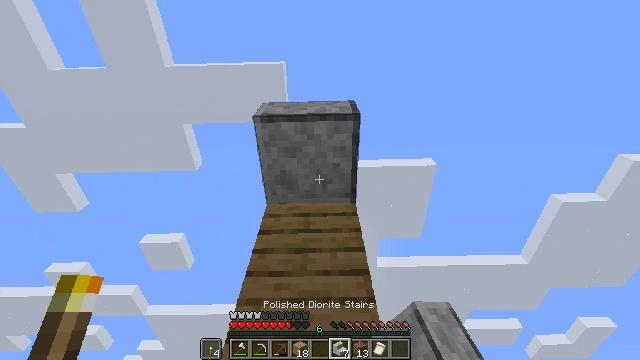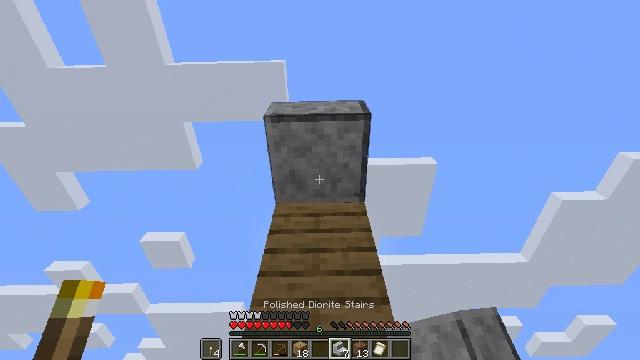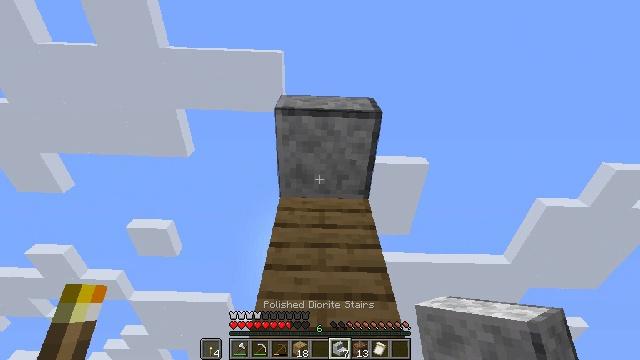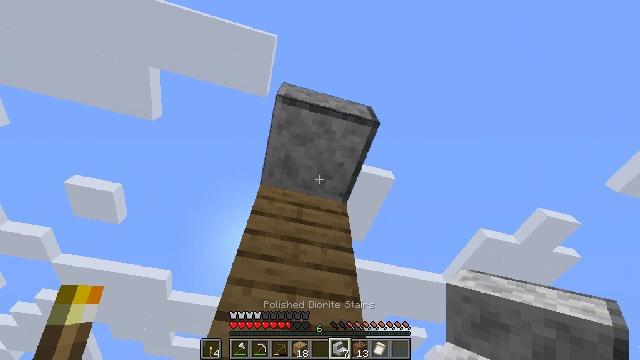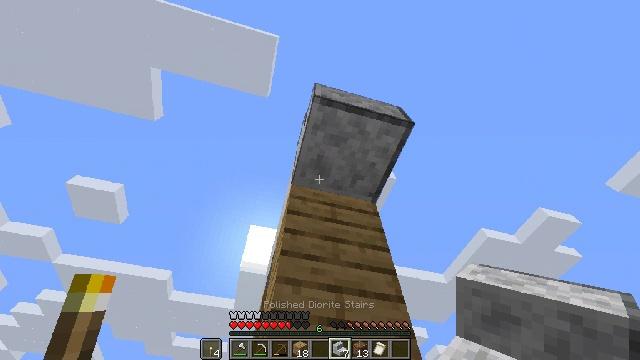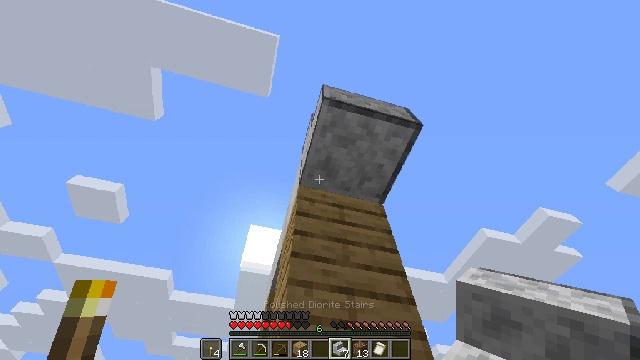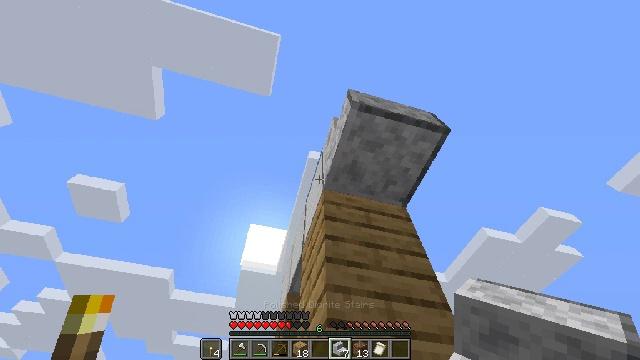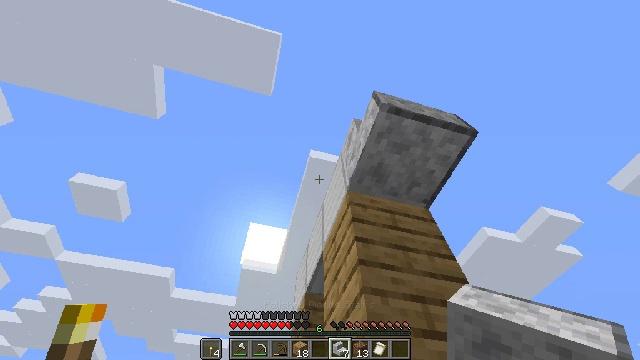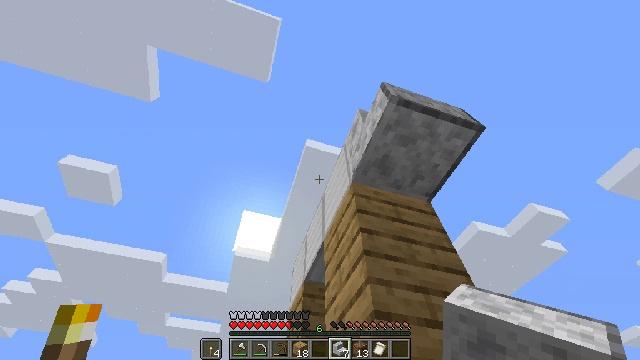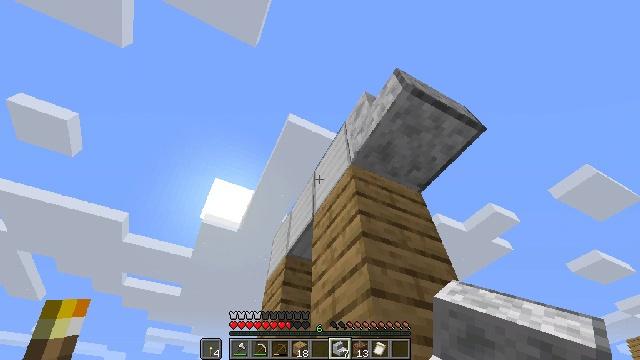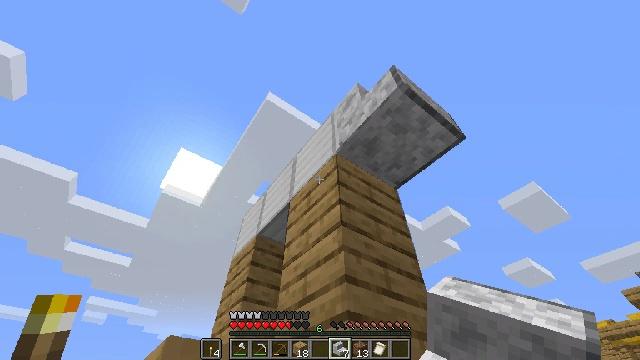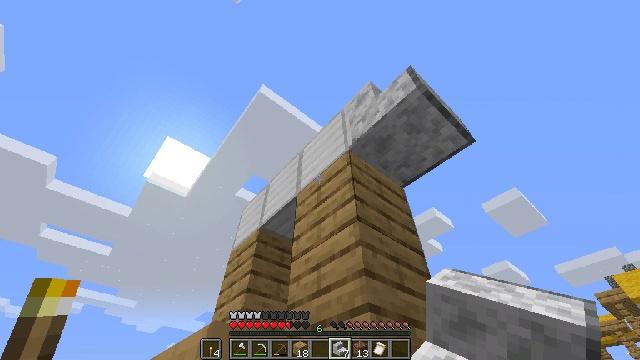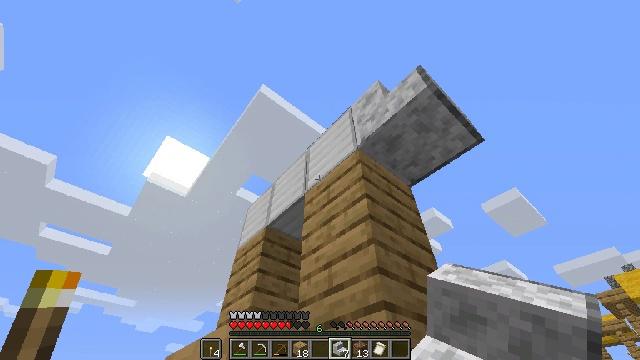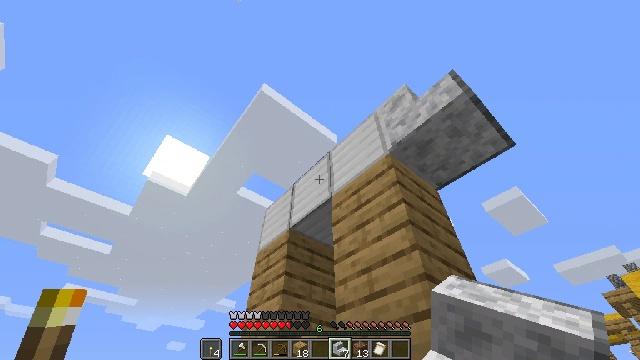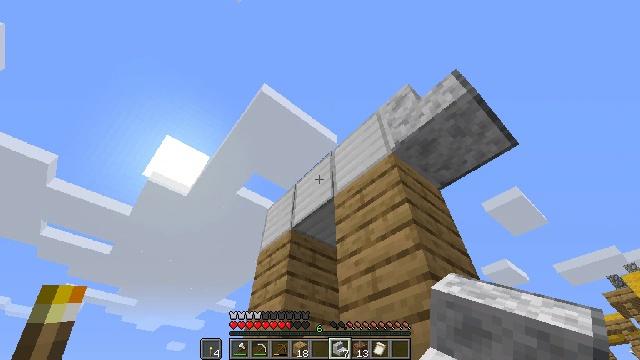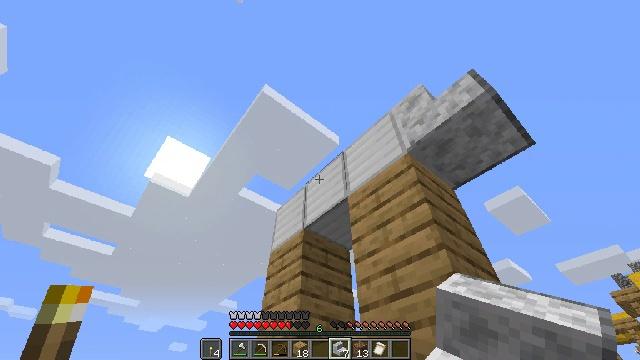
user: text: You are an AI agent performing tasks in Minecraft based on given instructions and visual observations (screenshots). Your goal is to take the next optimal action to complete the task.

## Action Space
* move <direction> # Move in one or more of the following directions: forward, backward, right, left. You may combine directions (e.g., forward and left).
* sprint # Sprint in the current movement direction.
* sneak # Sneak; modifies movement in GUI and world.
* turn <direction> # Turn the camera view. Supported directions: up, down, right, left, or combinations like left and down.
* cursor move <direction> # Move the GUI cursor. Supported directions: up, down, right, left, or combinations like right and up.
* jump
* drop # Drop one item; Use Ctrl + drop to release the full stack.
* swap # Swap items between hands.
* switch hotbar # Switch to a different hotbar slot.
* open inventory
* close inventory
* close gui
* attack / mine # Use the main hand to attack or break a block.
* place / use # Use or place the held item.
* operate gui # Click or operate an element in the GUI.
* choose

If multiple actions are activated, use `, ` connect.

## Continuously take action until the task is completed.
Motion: motion action
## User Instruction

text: Smash the polished diorite stairs to recycle materials.
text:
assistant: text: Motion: move left
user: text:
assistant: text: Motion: move left, turn right and down
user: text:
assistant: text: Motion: move left, turn right
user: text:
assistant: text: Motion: move left
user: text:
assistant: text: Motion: move left
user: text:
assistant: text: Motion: move left
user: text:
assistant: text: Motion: move left
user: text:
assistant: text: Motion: move left, turn right and down
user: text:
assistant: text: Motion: move left, turn right and down
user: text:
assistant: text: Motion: move left, turn right and down
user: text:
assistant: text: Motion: move left, turn right and down
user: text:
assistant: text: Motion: move left
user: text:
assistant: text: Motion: move left
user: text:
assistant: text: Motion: no_op
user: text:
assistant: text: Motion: no_op
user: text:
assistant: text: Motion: no_op
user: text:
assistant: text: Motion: no_op
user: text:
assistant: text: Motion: no_op
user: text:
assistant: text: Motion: no_op
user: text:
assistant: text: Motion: no_op
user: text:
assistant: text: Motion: turn right
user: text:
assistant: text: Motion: turn right and down
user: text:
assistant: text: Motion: turn right
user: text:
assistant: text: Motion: no_op
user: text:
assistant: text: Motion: no_op
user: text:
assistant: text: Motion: no_op
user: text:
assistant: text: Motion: no_op
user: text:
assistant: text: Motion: turn right and up
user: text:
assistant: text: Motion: turn right and up, switch to hotbar 2
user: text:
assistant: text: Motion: turn right, switch to hotbar 2